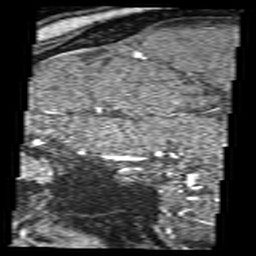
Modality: angio
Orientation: sagittal
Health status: ill
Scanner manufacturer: siemens
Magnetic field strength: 3 T
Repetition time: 0.022 s
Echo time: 0.00401 s